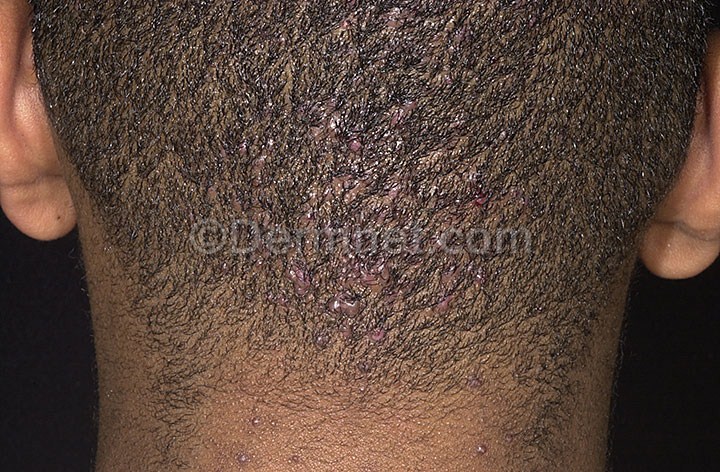
Disease: Hair Loss Photos Alopecia and other Hair Diseases